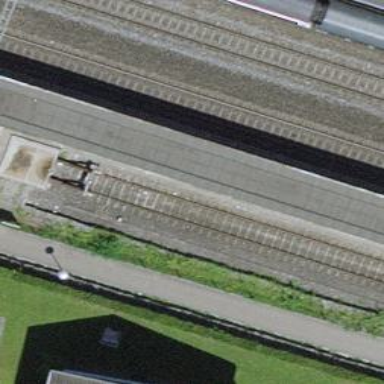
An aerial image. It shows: Stop position for public transport on the railway.